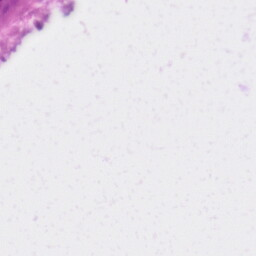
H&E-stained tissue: Skin